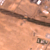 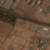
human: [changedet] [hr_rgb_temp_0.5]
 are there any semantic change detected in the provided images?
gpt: A residential area appeared below the street.